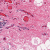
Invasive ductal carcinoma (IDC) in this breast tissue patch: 0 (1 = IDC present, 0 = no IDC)